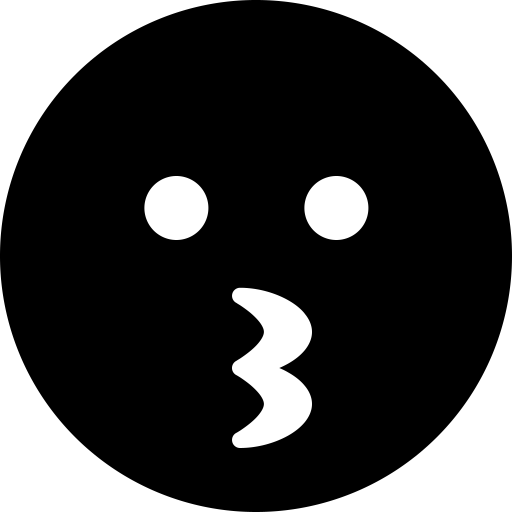
Tags: icon, FontAwesome, fa-icon, solid, face, kiss